Question: Using Gnuplot I plot the following graph -
Now, as you can see in the image, it is difficult between the lines, to identify the block at its end. So I will like to color the grid alternately with a different color, or style.
The code right now I use to color the grid is -
'''
set style line 12 lc rgb '#808080' lt 0 lw 1
set grid back ls 12
'''
However, I am not able to find any way to get the grid and set it alternately to another style. Is it even possible in Gnuplot?
What I mean is that, is it possible to have different line style for major and minor tics in grid of gnuplot?
Thanks !

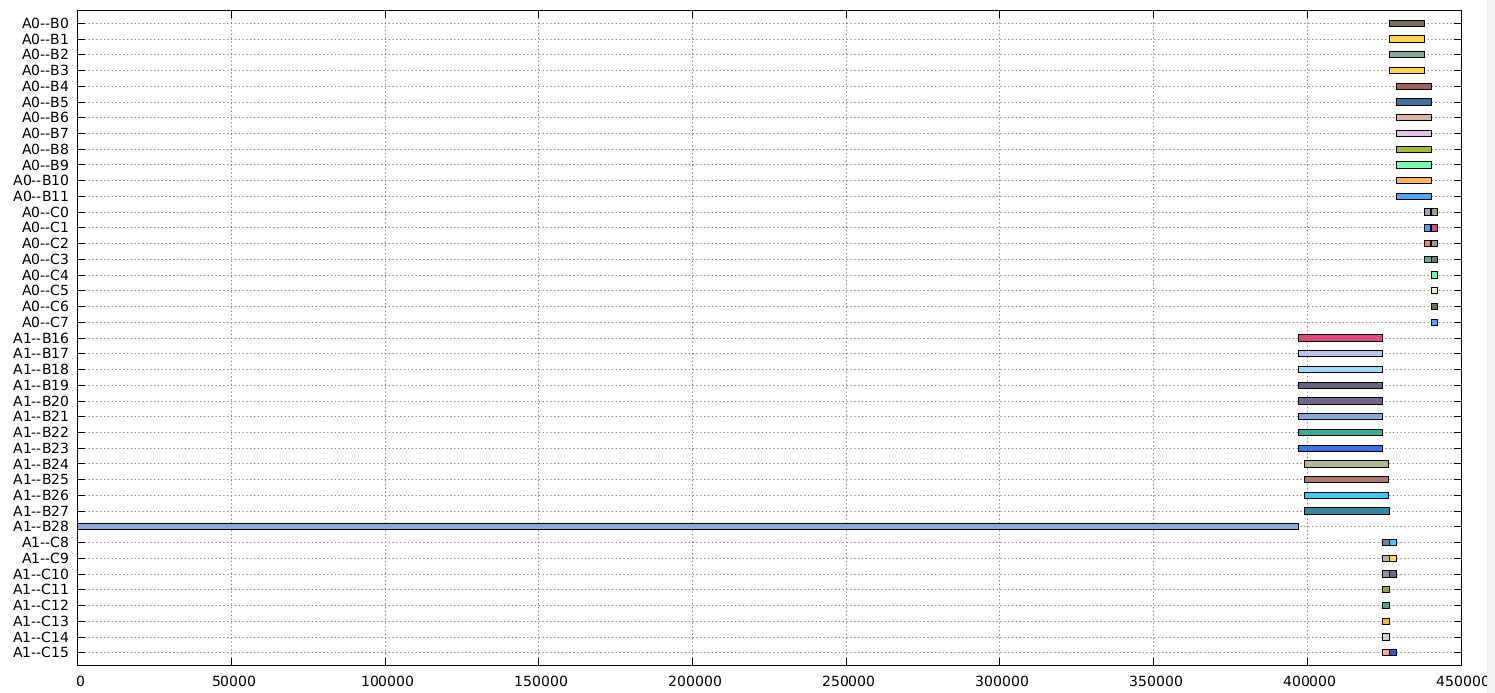
Answer: Yes, you can use different styles for the minor and major grid lines, see 'help grid':
'''
set style line 12 lc rgb 'blue' lt 1 lw 2
set style line 13 lc rgb 'red' lt 1 lw 1
set grid xtics ytics mxtics mytics ls 12, ls 13
set mxtics 4
set mytics 4
plot x
'''
The result with 4.6.3 is: